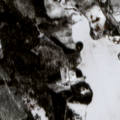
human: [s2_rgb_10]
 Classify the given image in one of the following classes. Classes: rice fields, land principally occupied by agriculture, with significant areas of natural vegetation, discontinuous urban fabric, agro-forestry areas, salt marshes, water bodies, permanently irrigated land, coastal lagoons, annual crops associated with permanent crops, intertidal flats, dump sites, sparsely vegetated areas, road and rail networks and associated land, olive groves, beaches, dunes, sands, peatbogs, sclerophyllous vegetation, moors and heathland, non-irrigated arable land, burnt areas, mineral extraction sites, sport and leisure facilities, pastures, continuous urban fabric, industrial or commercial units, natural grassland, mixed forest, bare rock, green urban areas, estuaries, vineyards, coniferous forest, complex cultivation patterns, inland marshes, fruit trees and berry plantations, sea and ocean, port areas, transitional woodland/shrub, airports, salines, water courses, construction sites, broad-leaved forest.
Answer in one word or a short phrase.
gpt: land principally occupied by agriculture, with significant areas of natural vegetation, coniferous forest, transitional woodland/shrub, water bodies